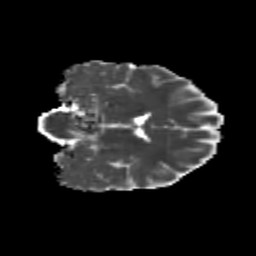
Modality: MD
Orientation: coronal
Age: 25
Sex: female
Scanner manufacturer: siemens
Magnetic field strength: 3 T
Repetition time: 3.5 s
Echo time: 0.104 s